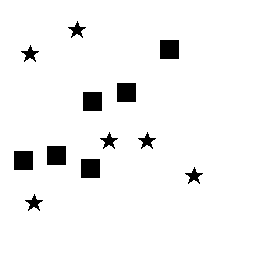
Squares: 6
Triangles: 0
Stars: 6
Total shapes: 12